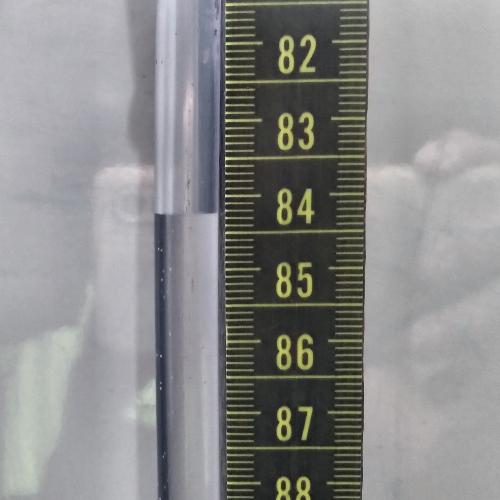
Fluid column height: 84.2 cm